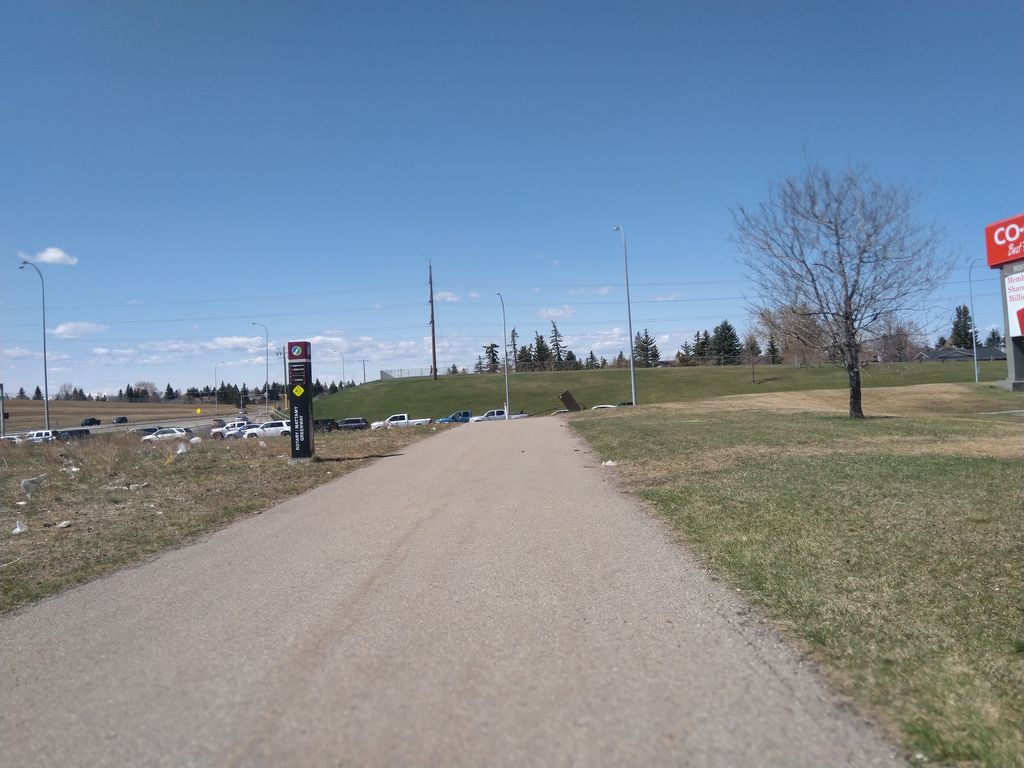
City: calgary